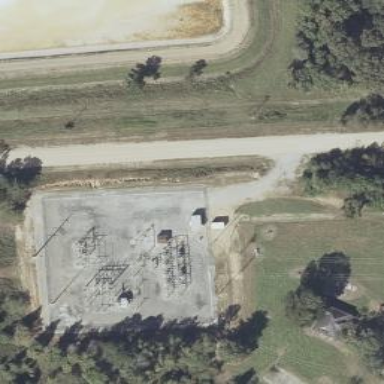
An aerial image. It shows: Distribution level power substation surrounded by fence.